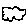
Label: cloud